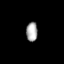
Tissue: lung
Cell type: Others
Senescence score: 0.2325
Nuclear area (px): 215
Mean DAPI intensity: 169.223